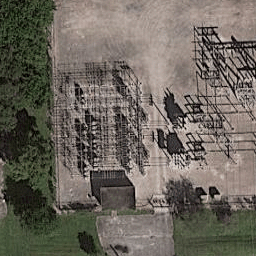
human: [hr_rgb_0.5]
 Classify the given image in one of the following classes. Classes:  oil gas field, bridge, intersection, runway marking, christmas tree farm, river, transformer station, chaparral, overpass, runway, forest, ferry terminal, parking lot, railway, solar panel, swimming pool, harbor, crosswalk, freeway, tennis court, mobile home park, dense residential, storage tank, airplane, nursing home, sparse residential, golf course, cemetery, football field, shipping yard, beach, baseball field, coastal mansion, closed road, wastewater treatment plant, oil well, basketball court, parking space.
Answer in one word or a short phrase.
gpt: transformer station